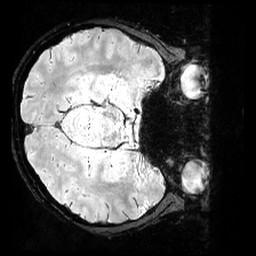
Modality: T2starw
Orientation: axial
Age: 23
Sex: female
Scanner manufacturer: siemens
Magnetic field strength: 3 T
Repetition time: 0.064 s
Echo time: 0.035 s